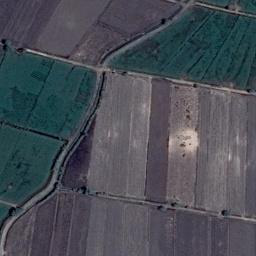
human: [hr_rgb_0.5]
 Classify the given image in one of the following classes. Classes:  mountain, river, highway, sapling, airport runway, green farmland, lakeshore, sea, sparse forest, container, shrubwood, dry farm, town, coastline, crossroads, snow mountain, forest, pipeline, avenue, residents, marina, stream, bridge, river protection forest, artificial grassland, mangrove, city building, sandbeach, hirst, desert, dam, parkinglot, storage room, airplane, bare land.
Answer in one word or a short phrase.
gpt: green farmland